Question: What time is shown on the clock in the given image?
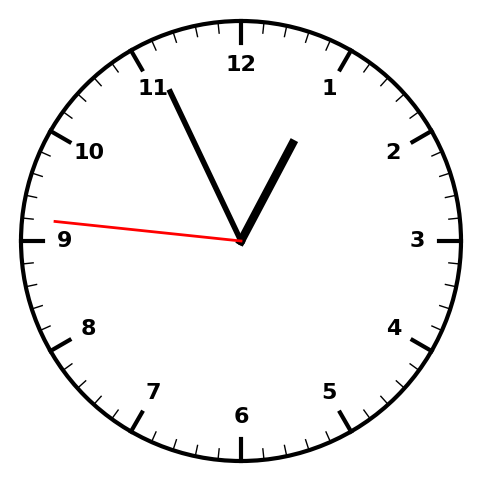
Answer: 12:55:46